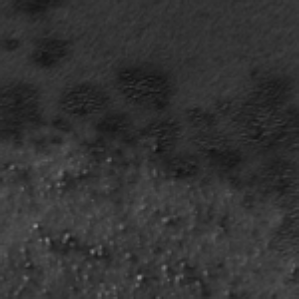
Label: frost